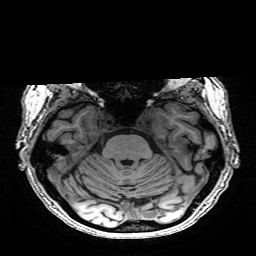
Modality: T1w
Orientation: coronal
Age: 74
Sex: female
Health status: healthy
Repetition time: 2.53 s
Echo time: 0.0034 s